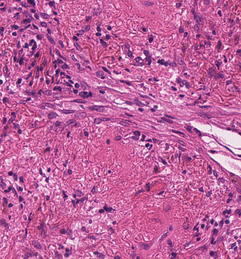
Tumor epithelial tissue: no
Tumor-associated stroma tissue: yes
Normal tissue: no